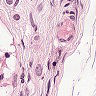
Metastatic tissue present: yes